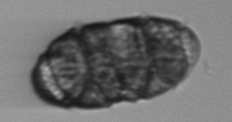
Label: Margalefidinium